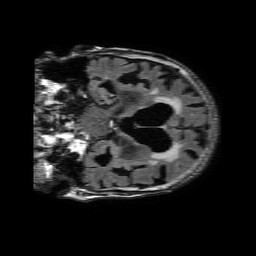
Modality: FLAIR
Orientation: coronal
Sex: female
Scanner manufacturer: philips
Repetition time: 11 s
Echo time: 0.125 s